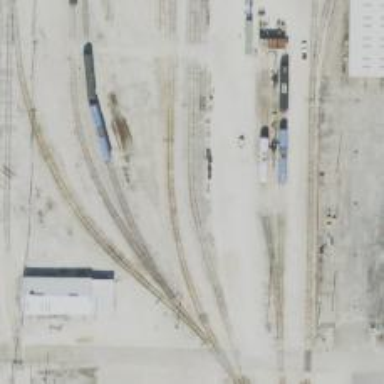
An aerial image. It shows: Railway spur service.